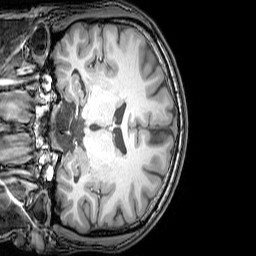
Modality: T1w
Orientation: coronal
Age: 26
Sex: male
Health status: healthy
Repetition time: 0.081 s
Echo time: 0.037 s